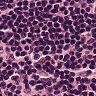
Metastatic tissue present: no